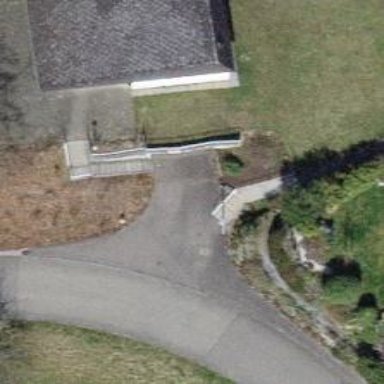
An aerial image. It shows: Unpaved steps.